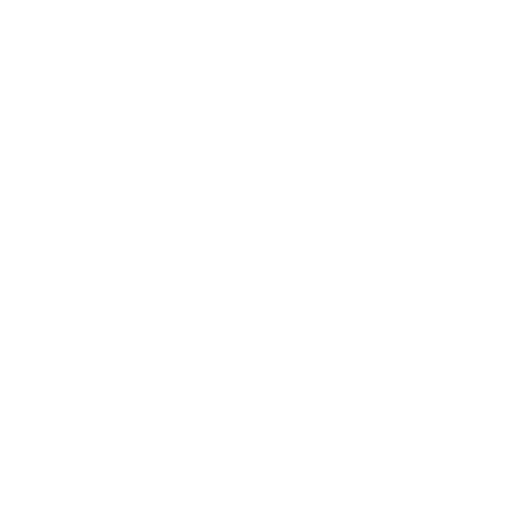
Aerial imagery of plain(s) in Nevada named Mouse Meadow containing shrub and evergreen forest